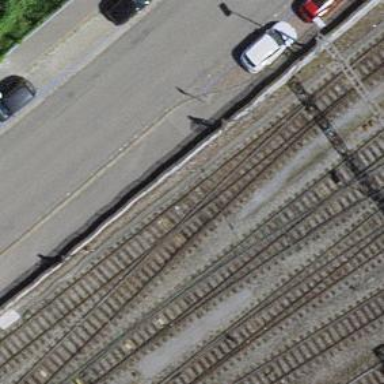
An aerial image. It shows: Railway yard with electrified contact lines.